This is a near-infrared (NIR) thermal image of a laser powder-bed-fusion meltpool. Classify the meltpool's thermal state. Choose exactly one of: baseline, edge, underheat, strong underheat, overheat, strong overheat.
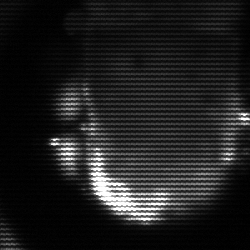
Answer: baseline